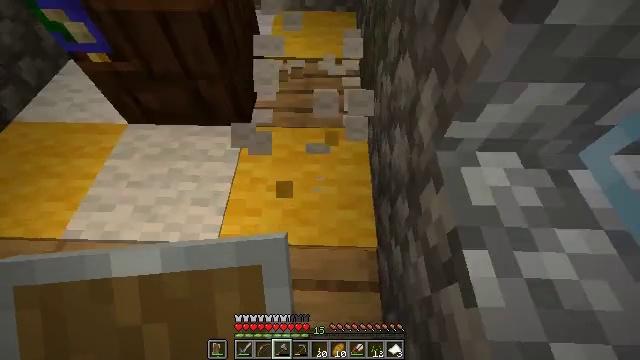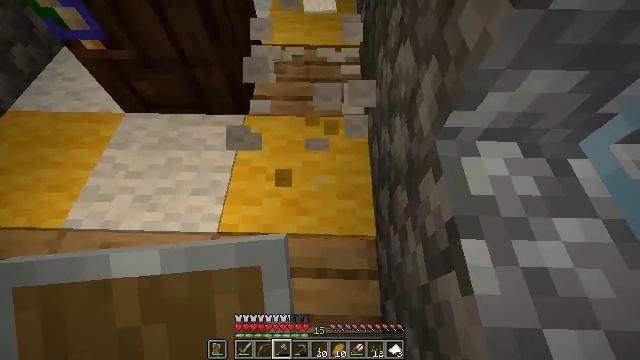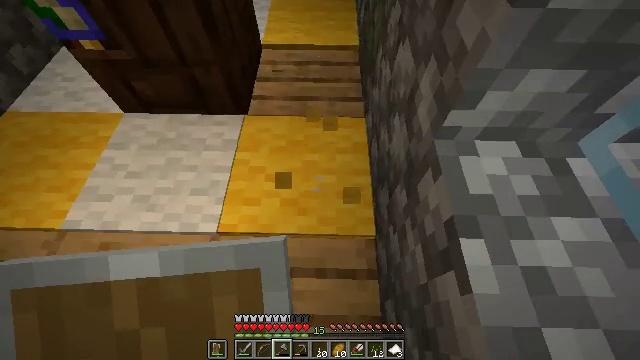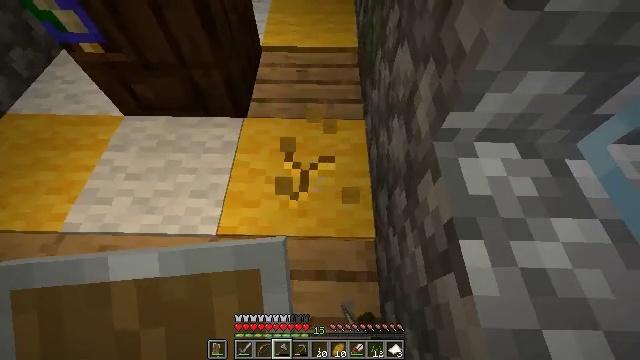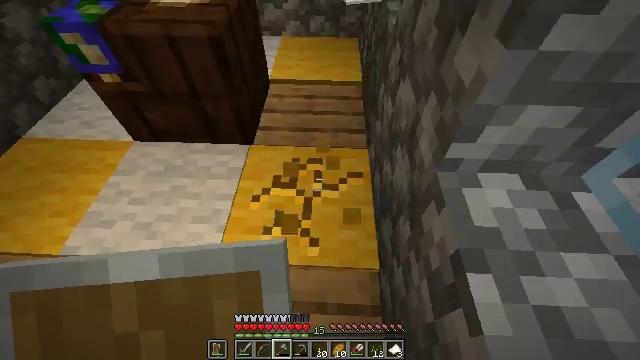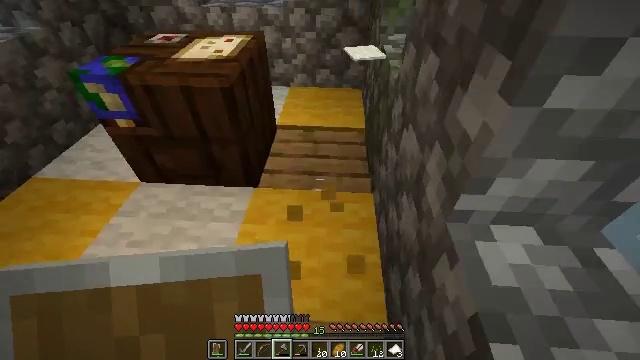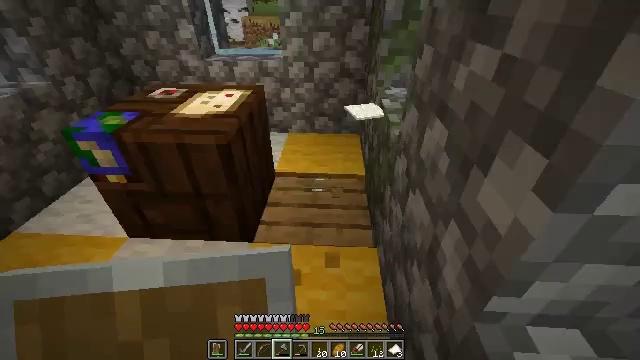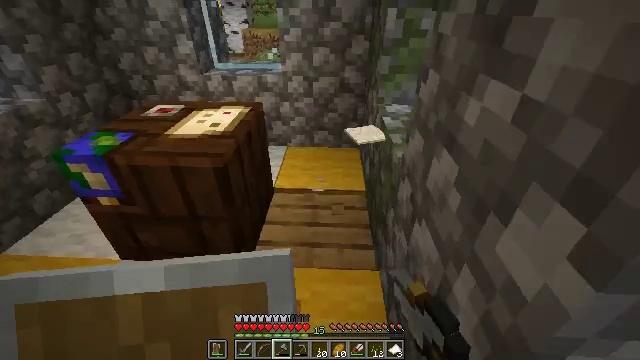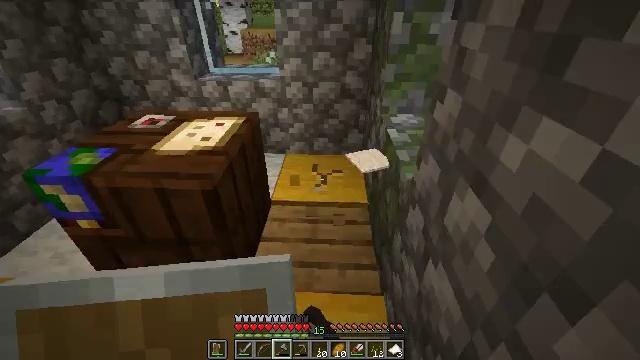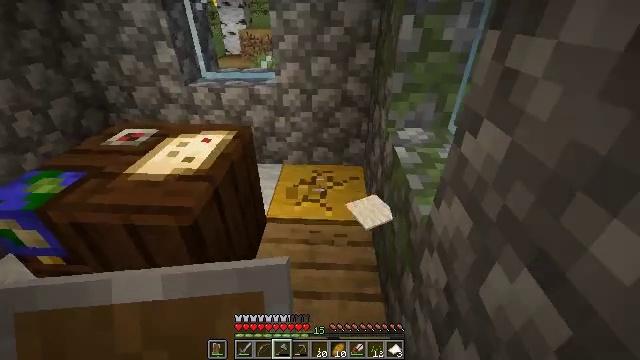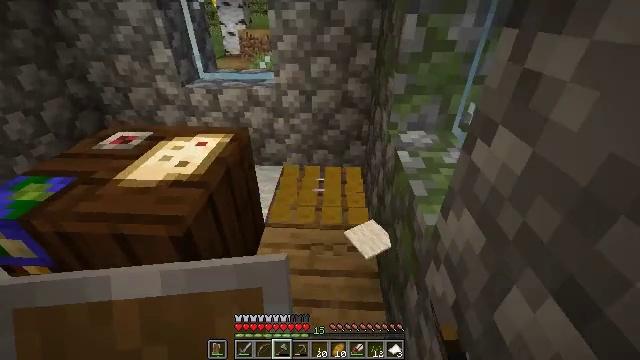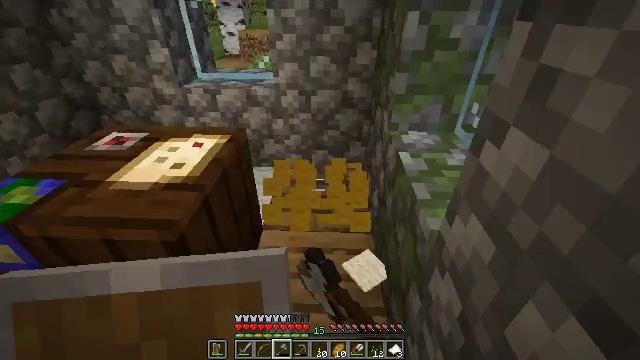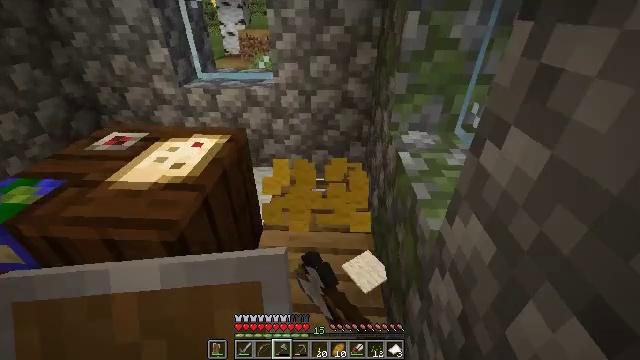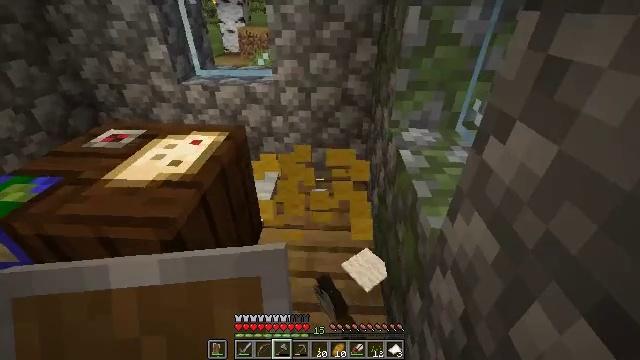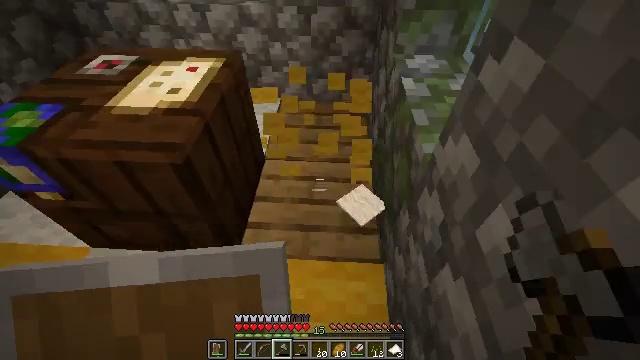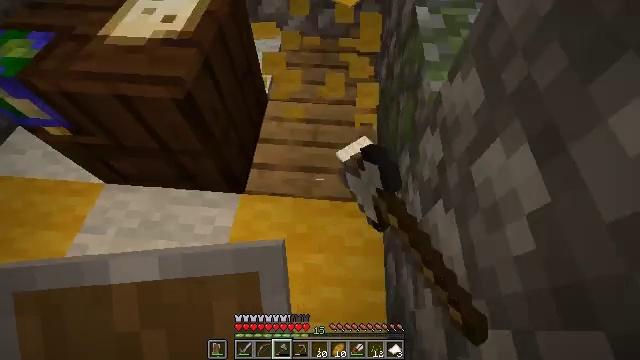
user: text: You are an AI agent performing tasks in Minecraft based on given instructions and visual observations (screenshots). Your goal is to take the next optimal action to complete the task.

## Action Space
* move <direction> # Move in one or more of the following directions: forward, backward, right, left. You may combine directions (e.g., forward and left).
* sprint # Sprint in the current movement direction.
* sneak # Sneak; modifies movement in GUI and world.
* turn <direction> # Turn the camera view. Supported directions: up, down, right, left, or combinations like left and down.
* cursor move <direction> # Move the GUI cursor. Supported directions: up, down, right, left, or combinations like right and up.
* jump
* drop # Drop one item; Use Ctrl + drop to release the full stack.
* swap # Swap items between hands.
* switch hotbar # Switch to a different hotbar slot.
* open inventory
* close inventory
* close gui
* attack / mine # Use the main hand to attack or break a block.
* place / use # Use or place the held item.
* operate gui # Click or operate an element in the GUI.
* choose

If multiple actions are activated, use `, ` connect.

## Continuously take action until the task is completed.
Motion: motion action
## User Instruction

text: Break the yellow carpet.
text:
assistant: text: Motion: turn down, attack / mine
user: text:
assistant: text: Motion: attack / mine
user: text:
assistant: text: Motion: attack / mine
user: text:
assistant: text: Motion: turn left and up, attack / mine
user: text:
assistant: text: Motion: move forward, turn left and up, attack / mine
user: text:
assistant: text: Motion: move forward, turn up, attack / mine
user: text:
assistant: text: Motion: move forward, turn up, attack / mine
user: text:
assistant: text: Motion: move forward, attack / mine
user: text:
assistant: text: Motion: attack / mine
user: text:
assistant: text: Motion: attack / mine
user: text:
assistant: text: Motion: attack / mine
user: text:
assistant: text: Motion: attack / mine
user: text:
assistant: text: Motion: attack / mine
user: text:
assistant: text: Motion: move back, turn down, attack / mine
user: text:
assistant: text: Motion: move back, turn left and down, attack / mine
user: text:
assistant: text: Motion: move back, turn down, attack / mine
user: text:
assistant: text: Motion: move back, attack / mine
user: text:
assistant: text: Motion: attack / mine
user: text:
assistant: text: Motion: attack / mine
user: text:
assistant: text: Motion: attack / mine
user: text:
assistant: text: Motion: attack / mine
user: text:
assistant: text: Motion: turn up, attack / mine
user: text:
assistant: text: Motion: move forward, turn left and up, attack / mine
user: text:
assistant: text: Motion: no_op